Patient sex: M
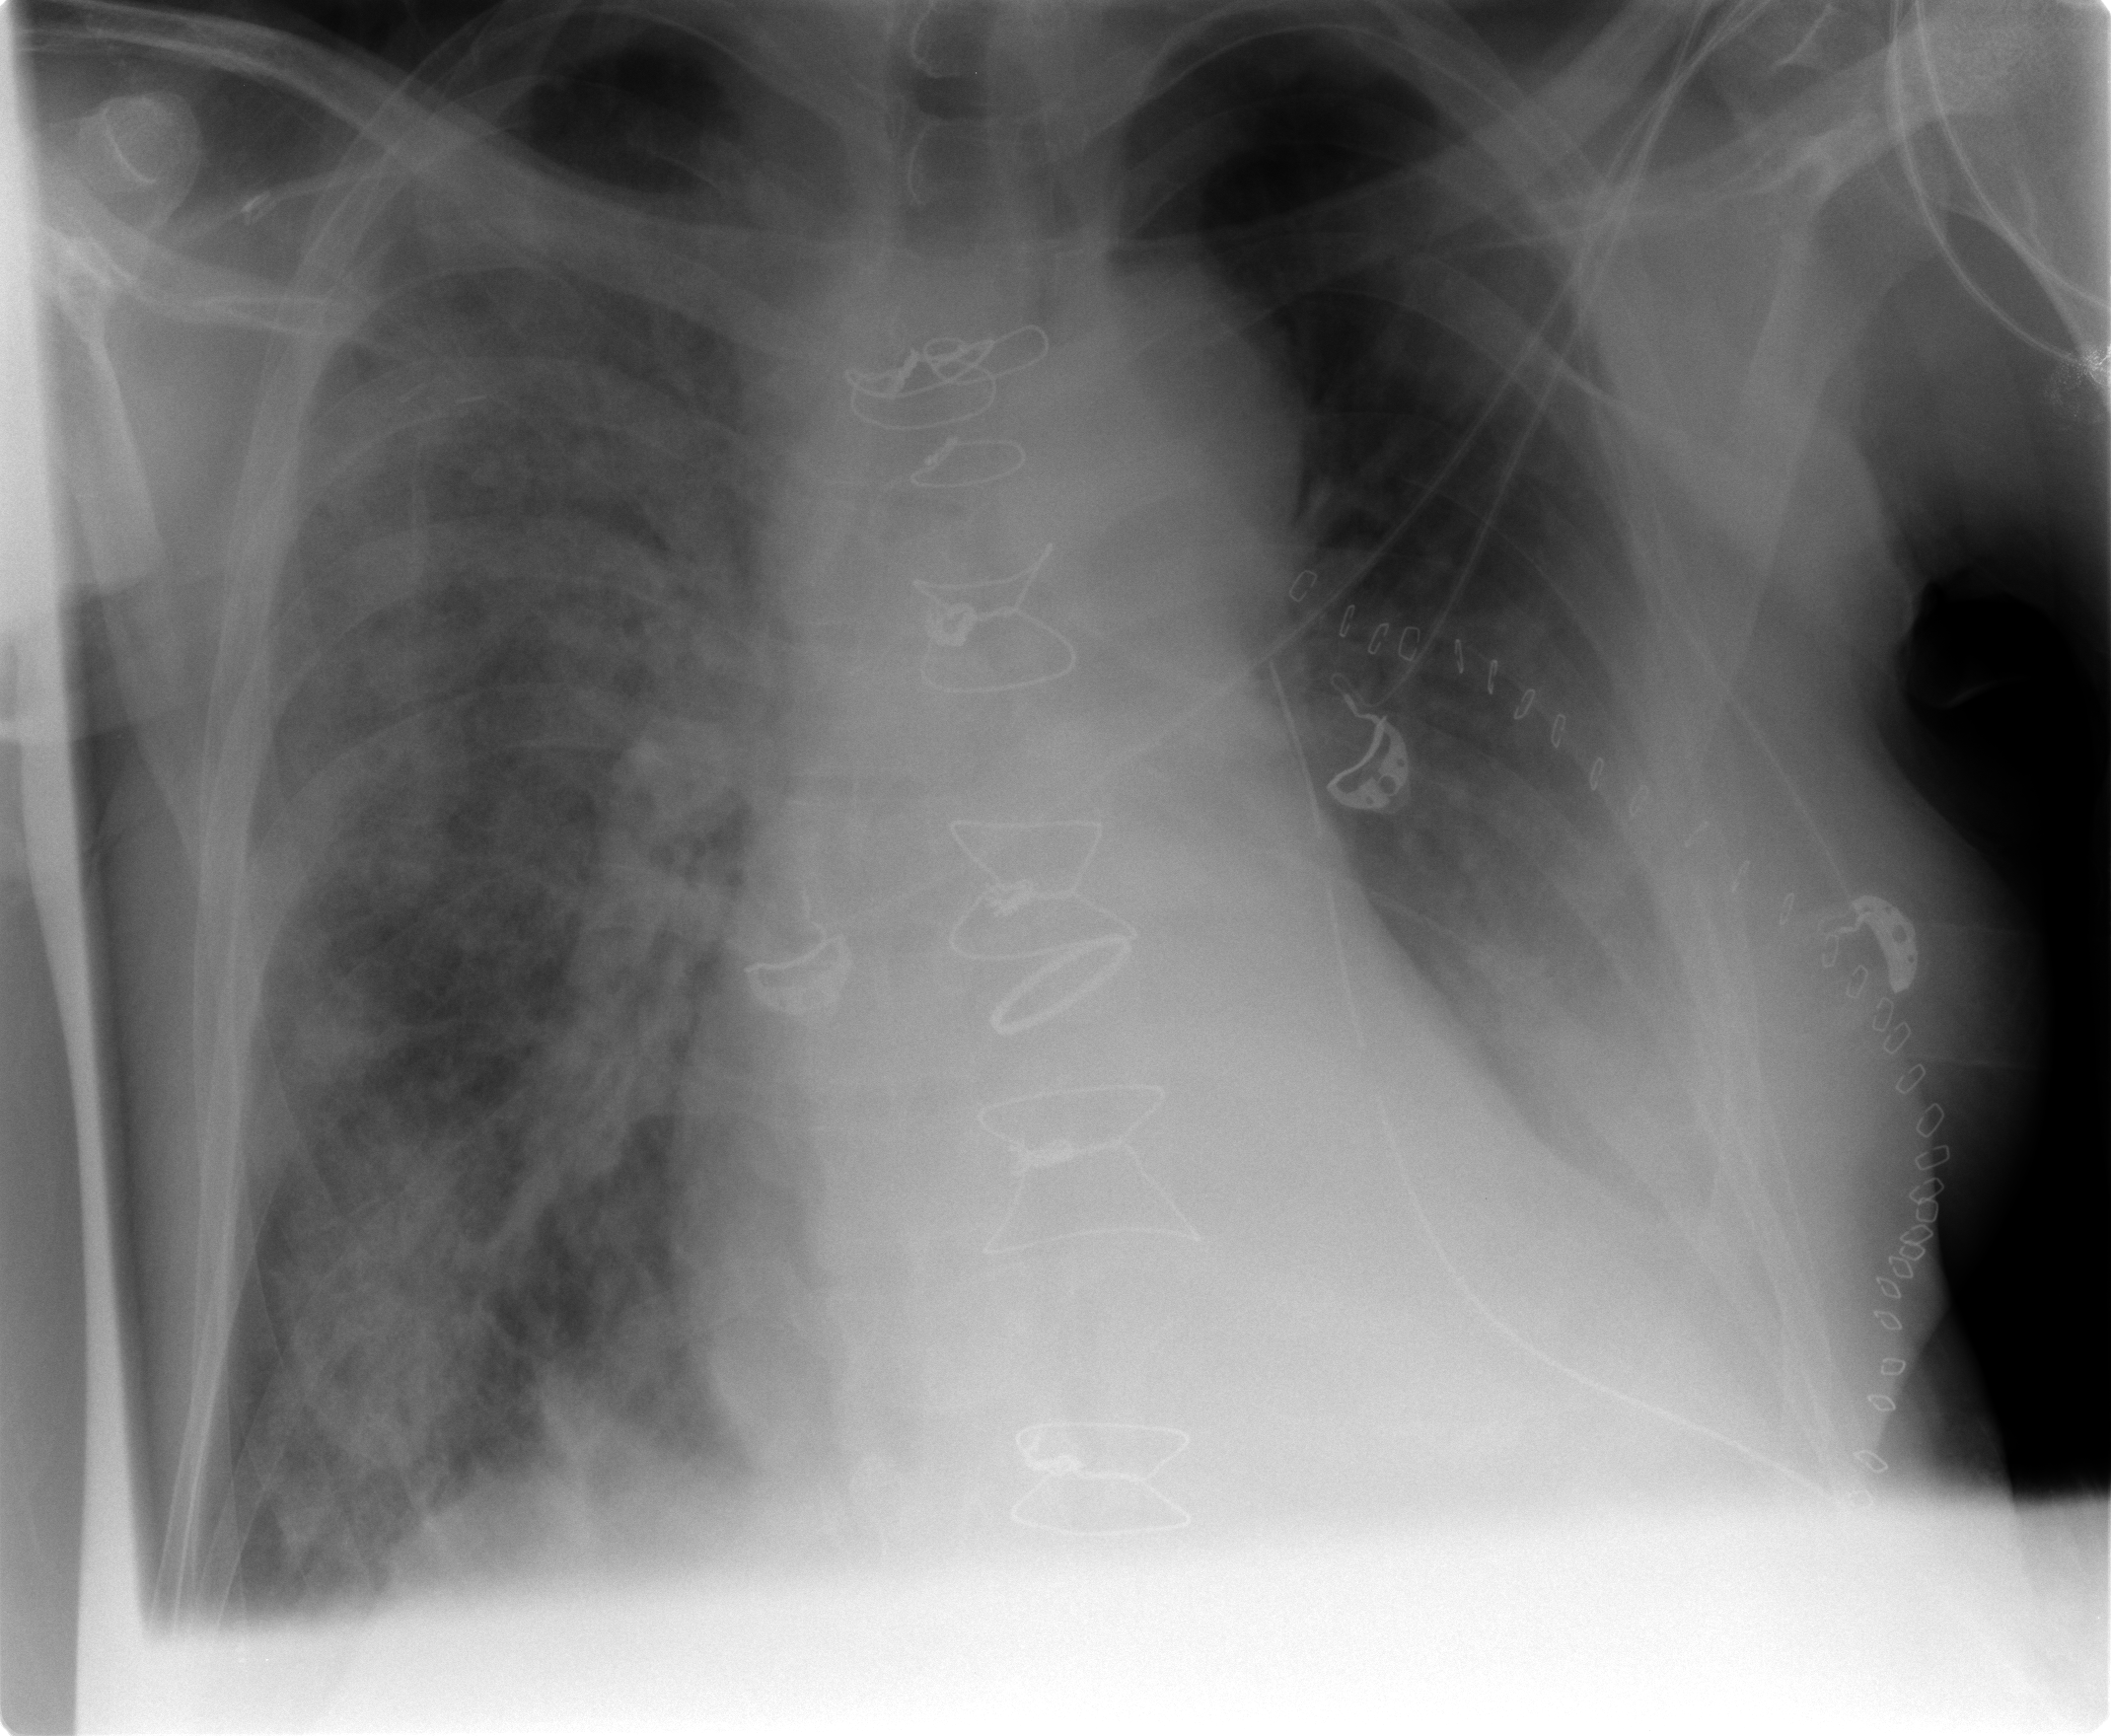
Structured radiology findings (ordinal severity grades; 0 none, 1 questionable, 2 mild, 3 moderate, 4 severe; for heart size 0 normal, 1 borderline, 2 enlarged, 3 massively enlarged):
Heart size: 0
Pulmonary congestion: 0
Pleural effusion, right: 2
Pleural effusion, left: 2
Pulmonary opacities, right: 4
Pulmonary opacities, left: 2
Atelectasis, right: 4
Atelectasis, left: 2